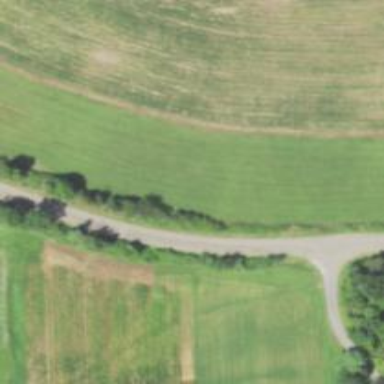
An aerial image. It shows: Tertiary road.